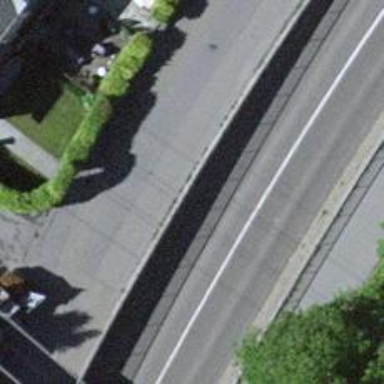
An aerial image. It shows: Retaining wall.